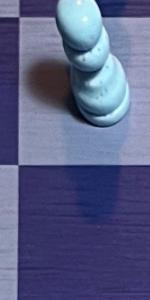
Label: Empty